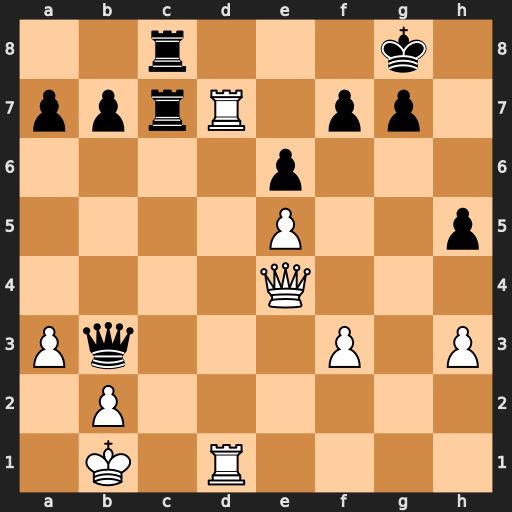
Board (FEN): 2r3k1/pprR1pp1/4p3/4P2p/4Q3/Pq3P1P/1P6/1K1R4
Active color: w
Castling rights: -
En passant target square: -
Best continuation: Rd8+ Rxd8 Rxd8#